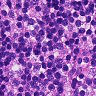
Metastatic tissue present: no